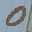
Label: 0